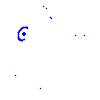
Particle: kaon